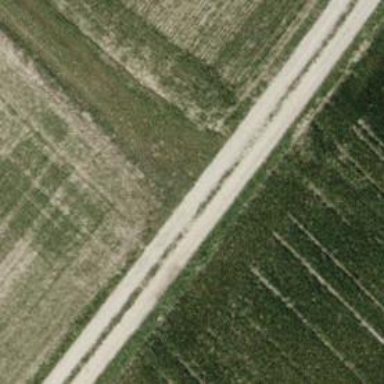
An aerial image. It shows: Track with compacted grade2 surface.